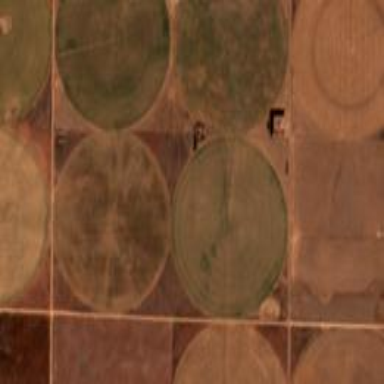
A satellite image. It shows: Farmland with pivot irrigation system.